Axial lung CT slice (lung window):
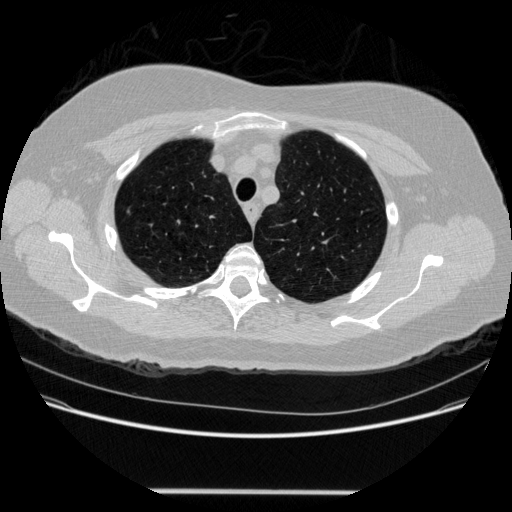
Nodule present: no